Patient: sex M, age 30
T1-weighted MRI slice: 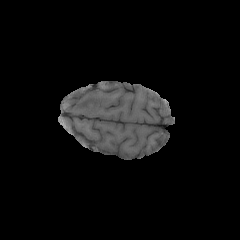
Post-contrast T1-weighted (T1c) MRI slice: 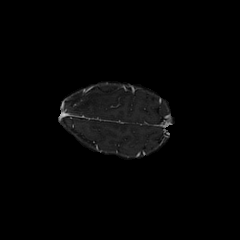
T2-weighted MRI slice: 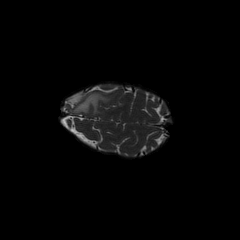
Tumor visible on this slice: yes
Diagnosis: Astrocytoma, IDH-mutant
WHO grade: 3